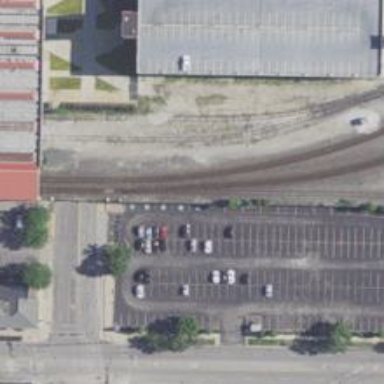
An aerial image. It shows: Railway siding for service.